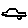
Label: car